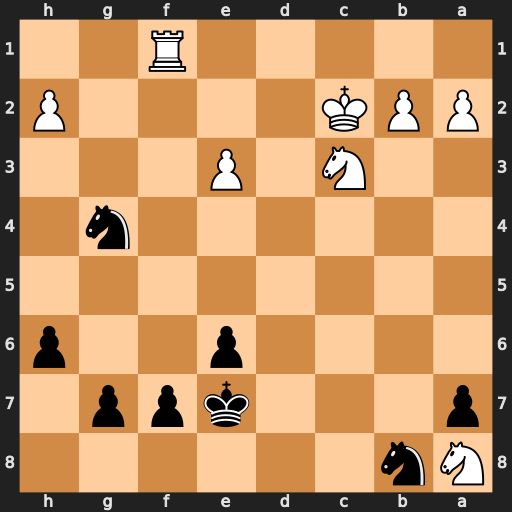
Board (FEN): Nn6/p3kpp1/4p2p/8/6n1/2N1P3/PPK4P/5R2
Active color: b
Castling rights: -
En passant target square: -
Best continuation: Nxe3+ Kd3 Nxf1